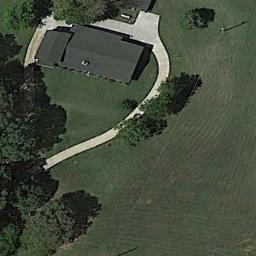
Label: sparse_residential